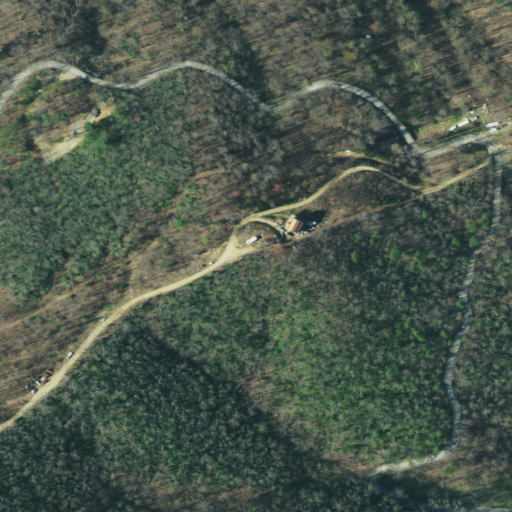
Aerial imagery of mountain in Tennessee named Gulf Mountain containing mixed forest, deciduous forest, and open development